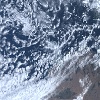
Label: cloud